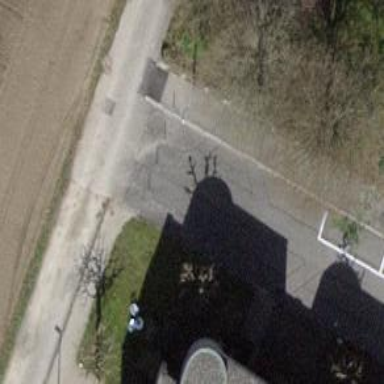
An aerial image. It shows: Bollard.